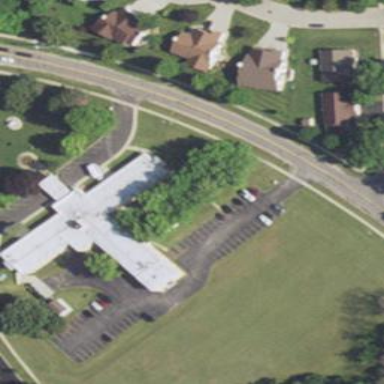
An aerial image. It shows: Nursing home building.